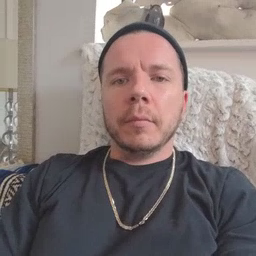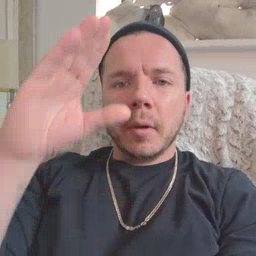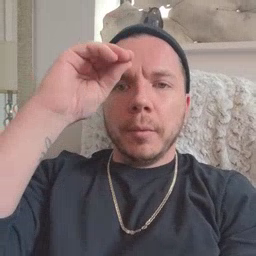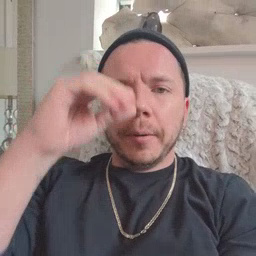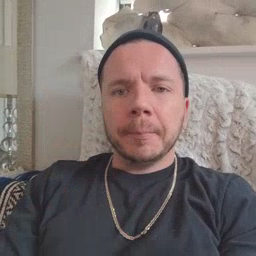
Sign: boy